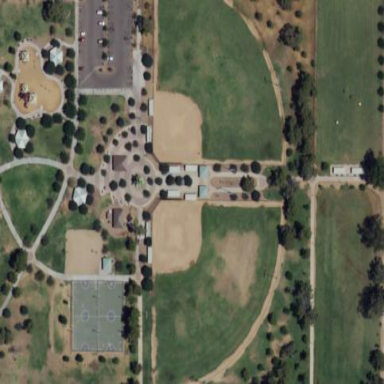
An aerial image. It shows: Baseball pitch for leisure and sports activities.